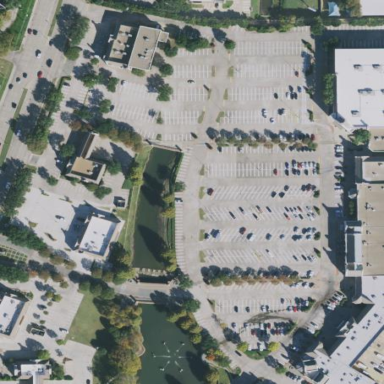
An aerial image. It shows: Retail area.